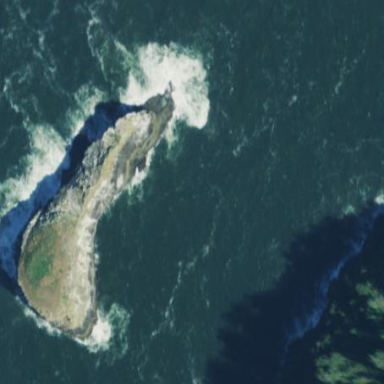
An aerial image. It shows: Islet with bare rock surface.